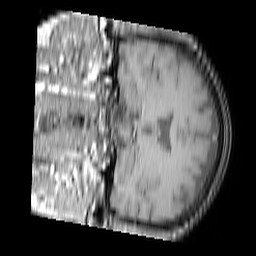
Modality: T1w
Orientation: coronal
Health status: ill
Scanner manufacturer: philips
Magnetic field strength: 3 T
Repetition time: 0.3787 s
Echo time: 0.002908 s